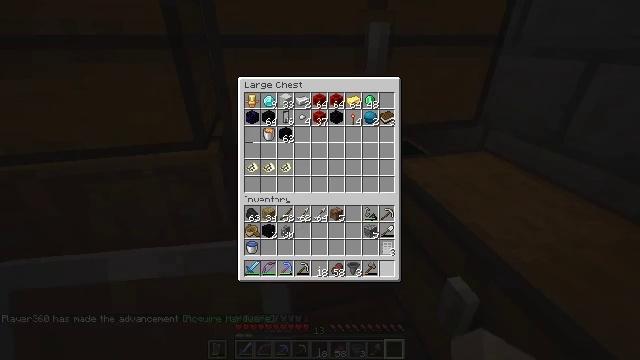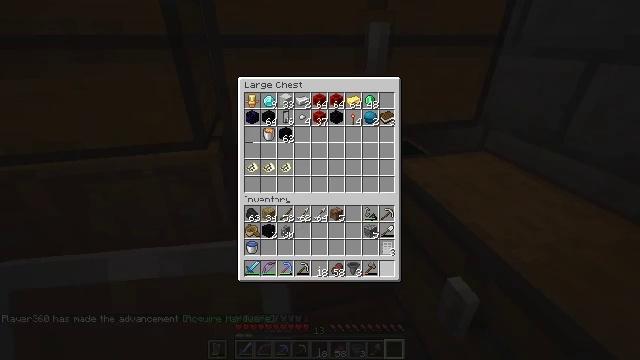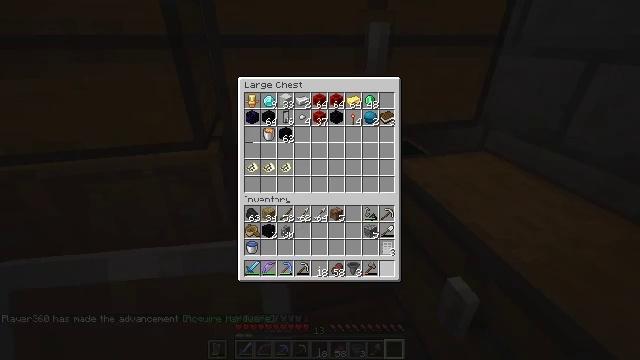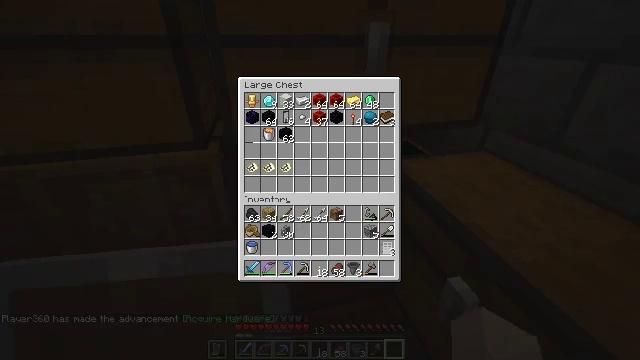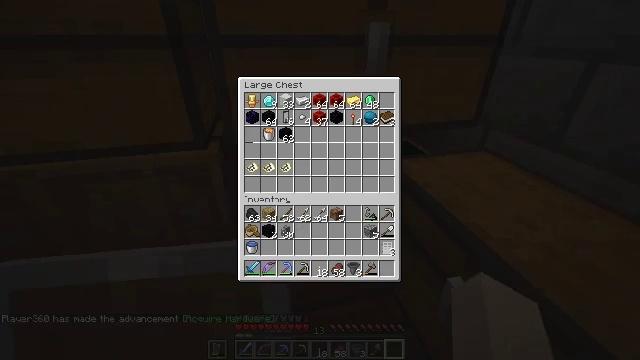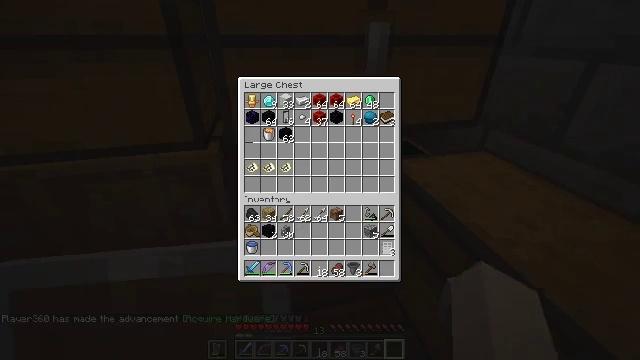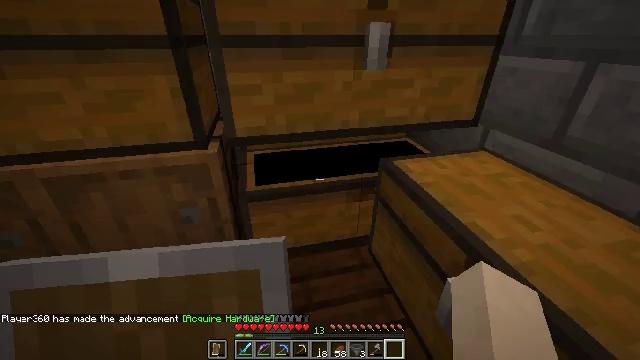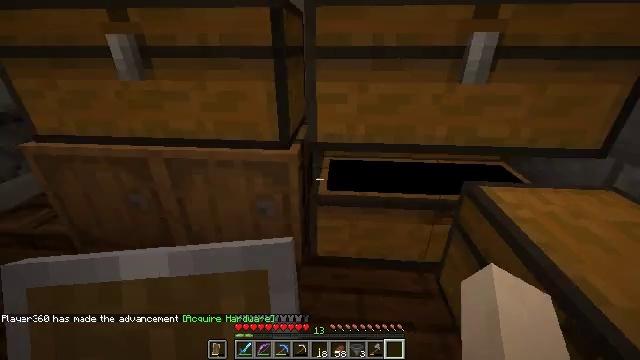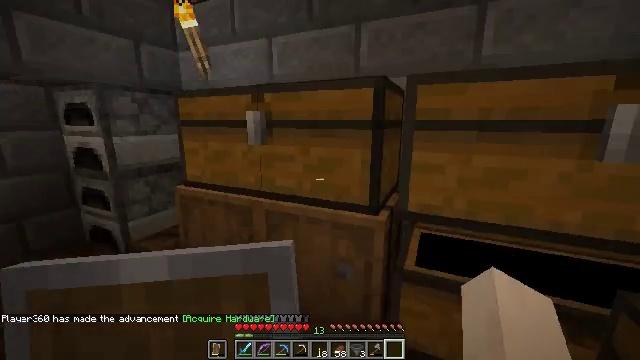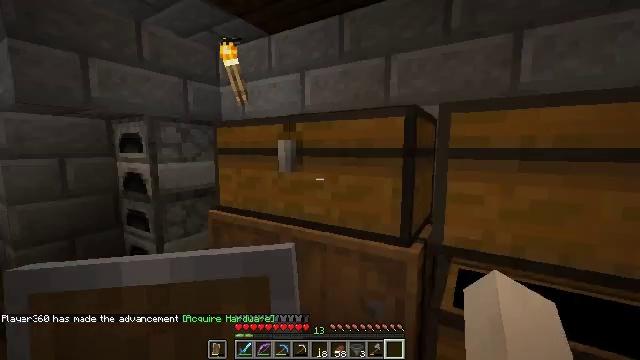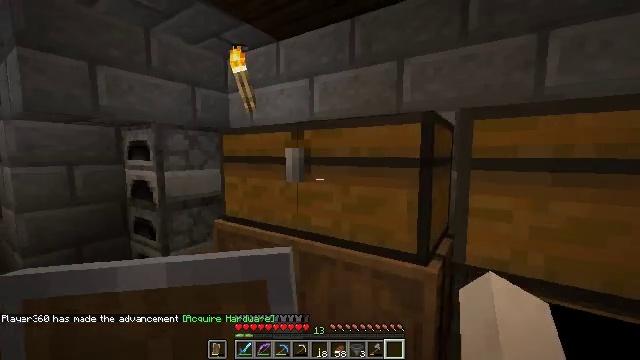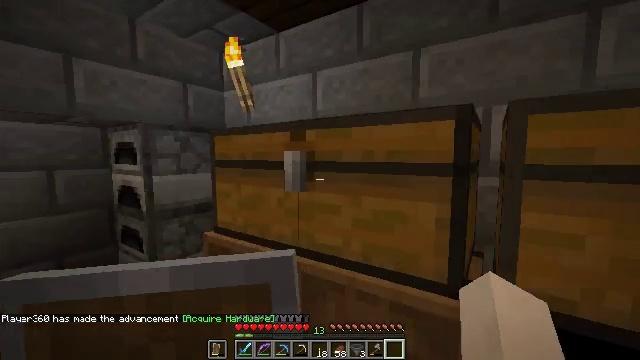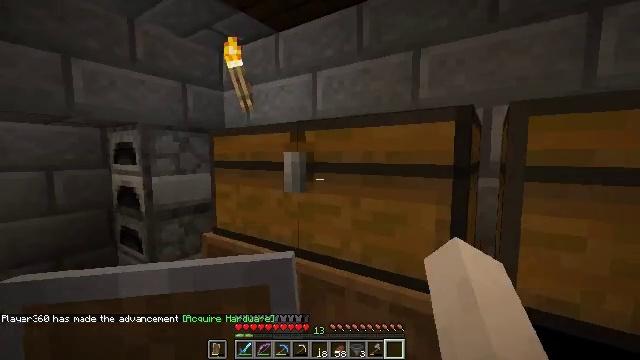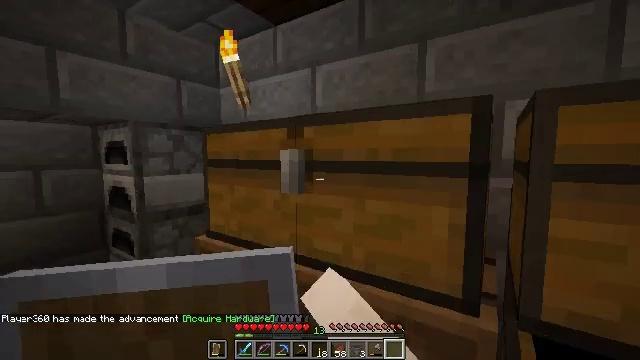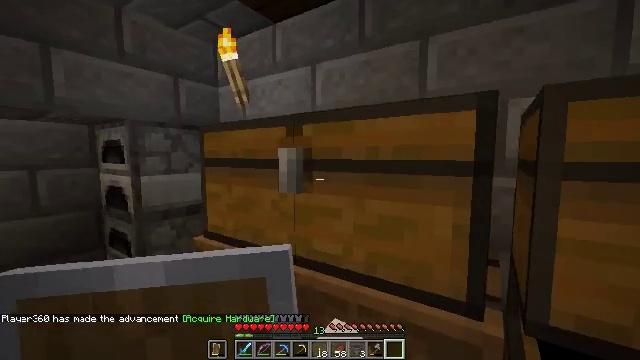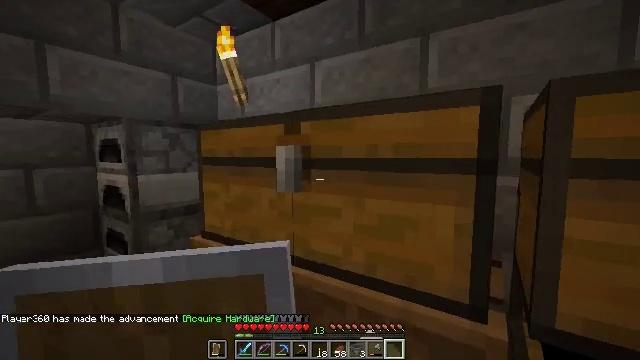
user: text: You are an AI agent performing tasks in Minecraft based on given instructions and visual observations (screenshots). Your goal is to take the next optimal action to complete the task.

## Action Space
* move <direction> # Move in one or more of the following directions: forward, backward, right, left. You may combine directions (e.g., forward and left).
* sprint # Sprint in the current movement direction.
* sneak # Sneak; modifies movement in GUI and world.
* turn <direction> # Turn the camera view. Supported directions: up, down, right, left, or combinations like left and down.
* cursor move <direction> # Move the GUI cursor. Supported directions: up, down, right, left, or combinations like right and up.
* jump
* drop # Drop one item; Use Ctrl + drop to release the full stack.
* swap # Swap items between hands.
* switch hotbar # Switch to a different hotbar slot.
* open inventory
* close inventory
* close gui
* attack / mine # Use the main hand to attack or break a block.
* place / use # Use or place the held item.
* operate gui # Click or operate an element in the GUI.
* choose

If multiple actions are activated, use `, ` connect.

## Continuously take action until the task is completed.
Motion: motion action
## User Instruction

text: Open the crafting table to craft an oak button.
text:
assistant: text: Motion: no_op
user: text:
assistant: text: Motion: no_op
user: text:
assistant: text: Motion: cursor move right and up
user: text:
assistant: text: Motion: no_op
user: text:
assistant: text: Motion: no_op
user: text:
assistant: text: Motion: no_op
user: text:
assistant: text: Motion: turn left and up, close gui
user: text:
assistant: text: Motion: turn left and up
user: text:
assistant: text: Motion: move forward, turn left and up
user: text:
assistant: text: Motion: move forward, turn left and up
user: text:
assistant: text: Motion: move forward, use / place
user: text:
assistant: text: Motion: use / place
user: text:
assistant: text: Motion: no_op
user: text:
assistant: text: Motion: no_op
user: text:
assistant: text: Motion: no_op
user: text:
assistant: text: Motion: cursor move right and down, open gui
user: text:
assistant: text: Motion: cursor move left and up
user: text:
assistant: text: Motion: no_op
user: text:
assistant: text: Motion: cursor move right
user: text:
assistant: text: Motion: cursor move right
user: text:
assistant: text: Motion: cursor move right and down
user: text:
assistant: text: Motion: cursor move left
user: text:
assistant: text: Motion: no_op
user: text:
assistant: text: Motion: no_op
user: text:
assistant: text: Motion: cursor move left
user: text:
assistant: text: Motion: cursor move left and down
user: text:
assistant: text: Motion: no_op
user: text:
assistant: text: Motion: cursor move left and down
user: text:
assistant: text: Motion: no_op
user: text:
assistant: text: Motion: no_op